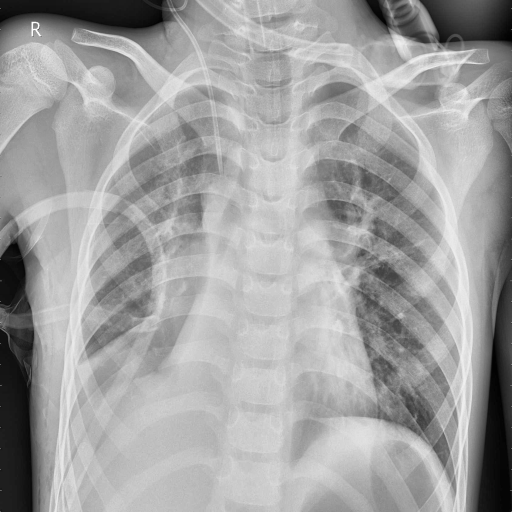
Finding: PNEUMONIA